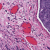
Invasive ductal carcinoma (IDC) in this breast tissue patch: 1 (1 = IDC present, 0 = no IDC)